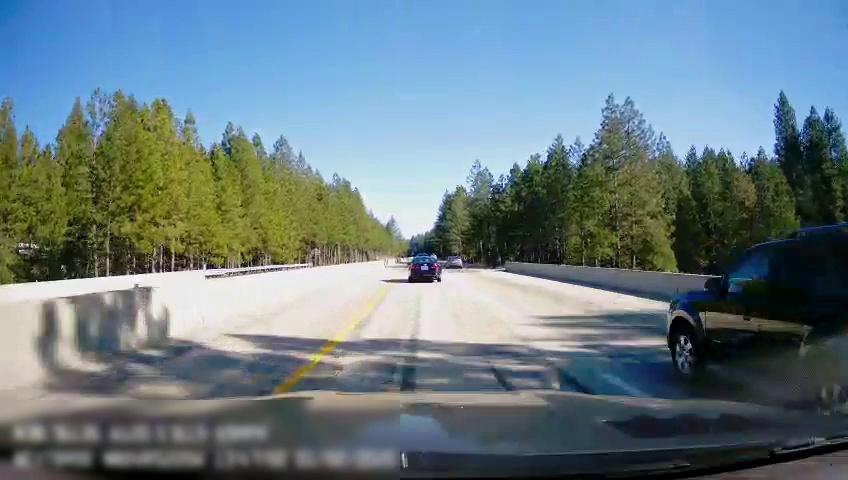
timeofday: Day
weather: Sunny
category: Drivable Space
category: Vehicles | SUV
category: Vehicles | Car
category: Vehicles | Car
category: Lanes | Current Lane
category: Lanes | Current Lane
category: Lanes | Alternate Lane